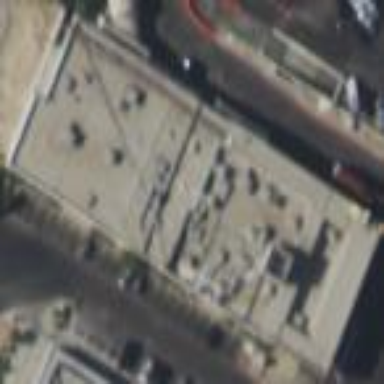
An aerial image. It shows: Building.